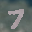
Label: 7